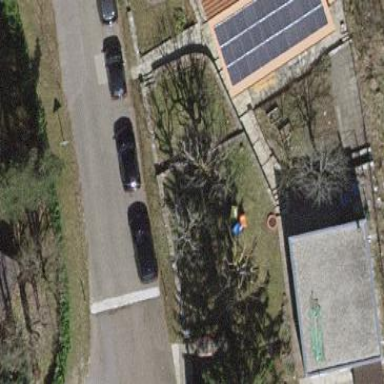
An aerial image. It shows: Residential garden.